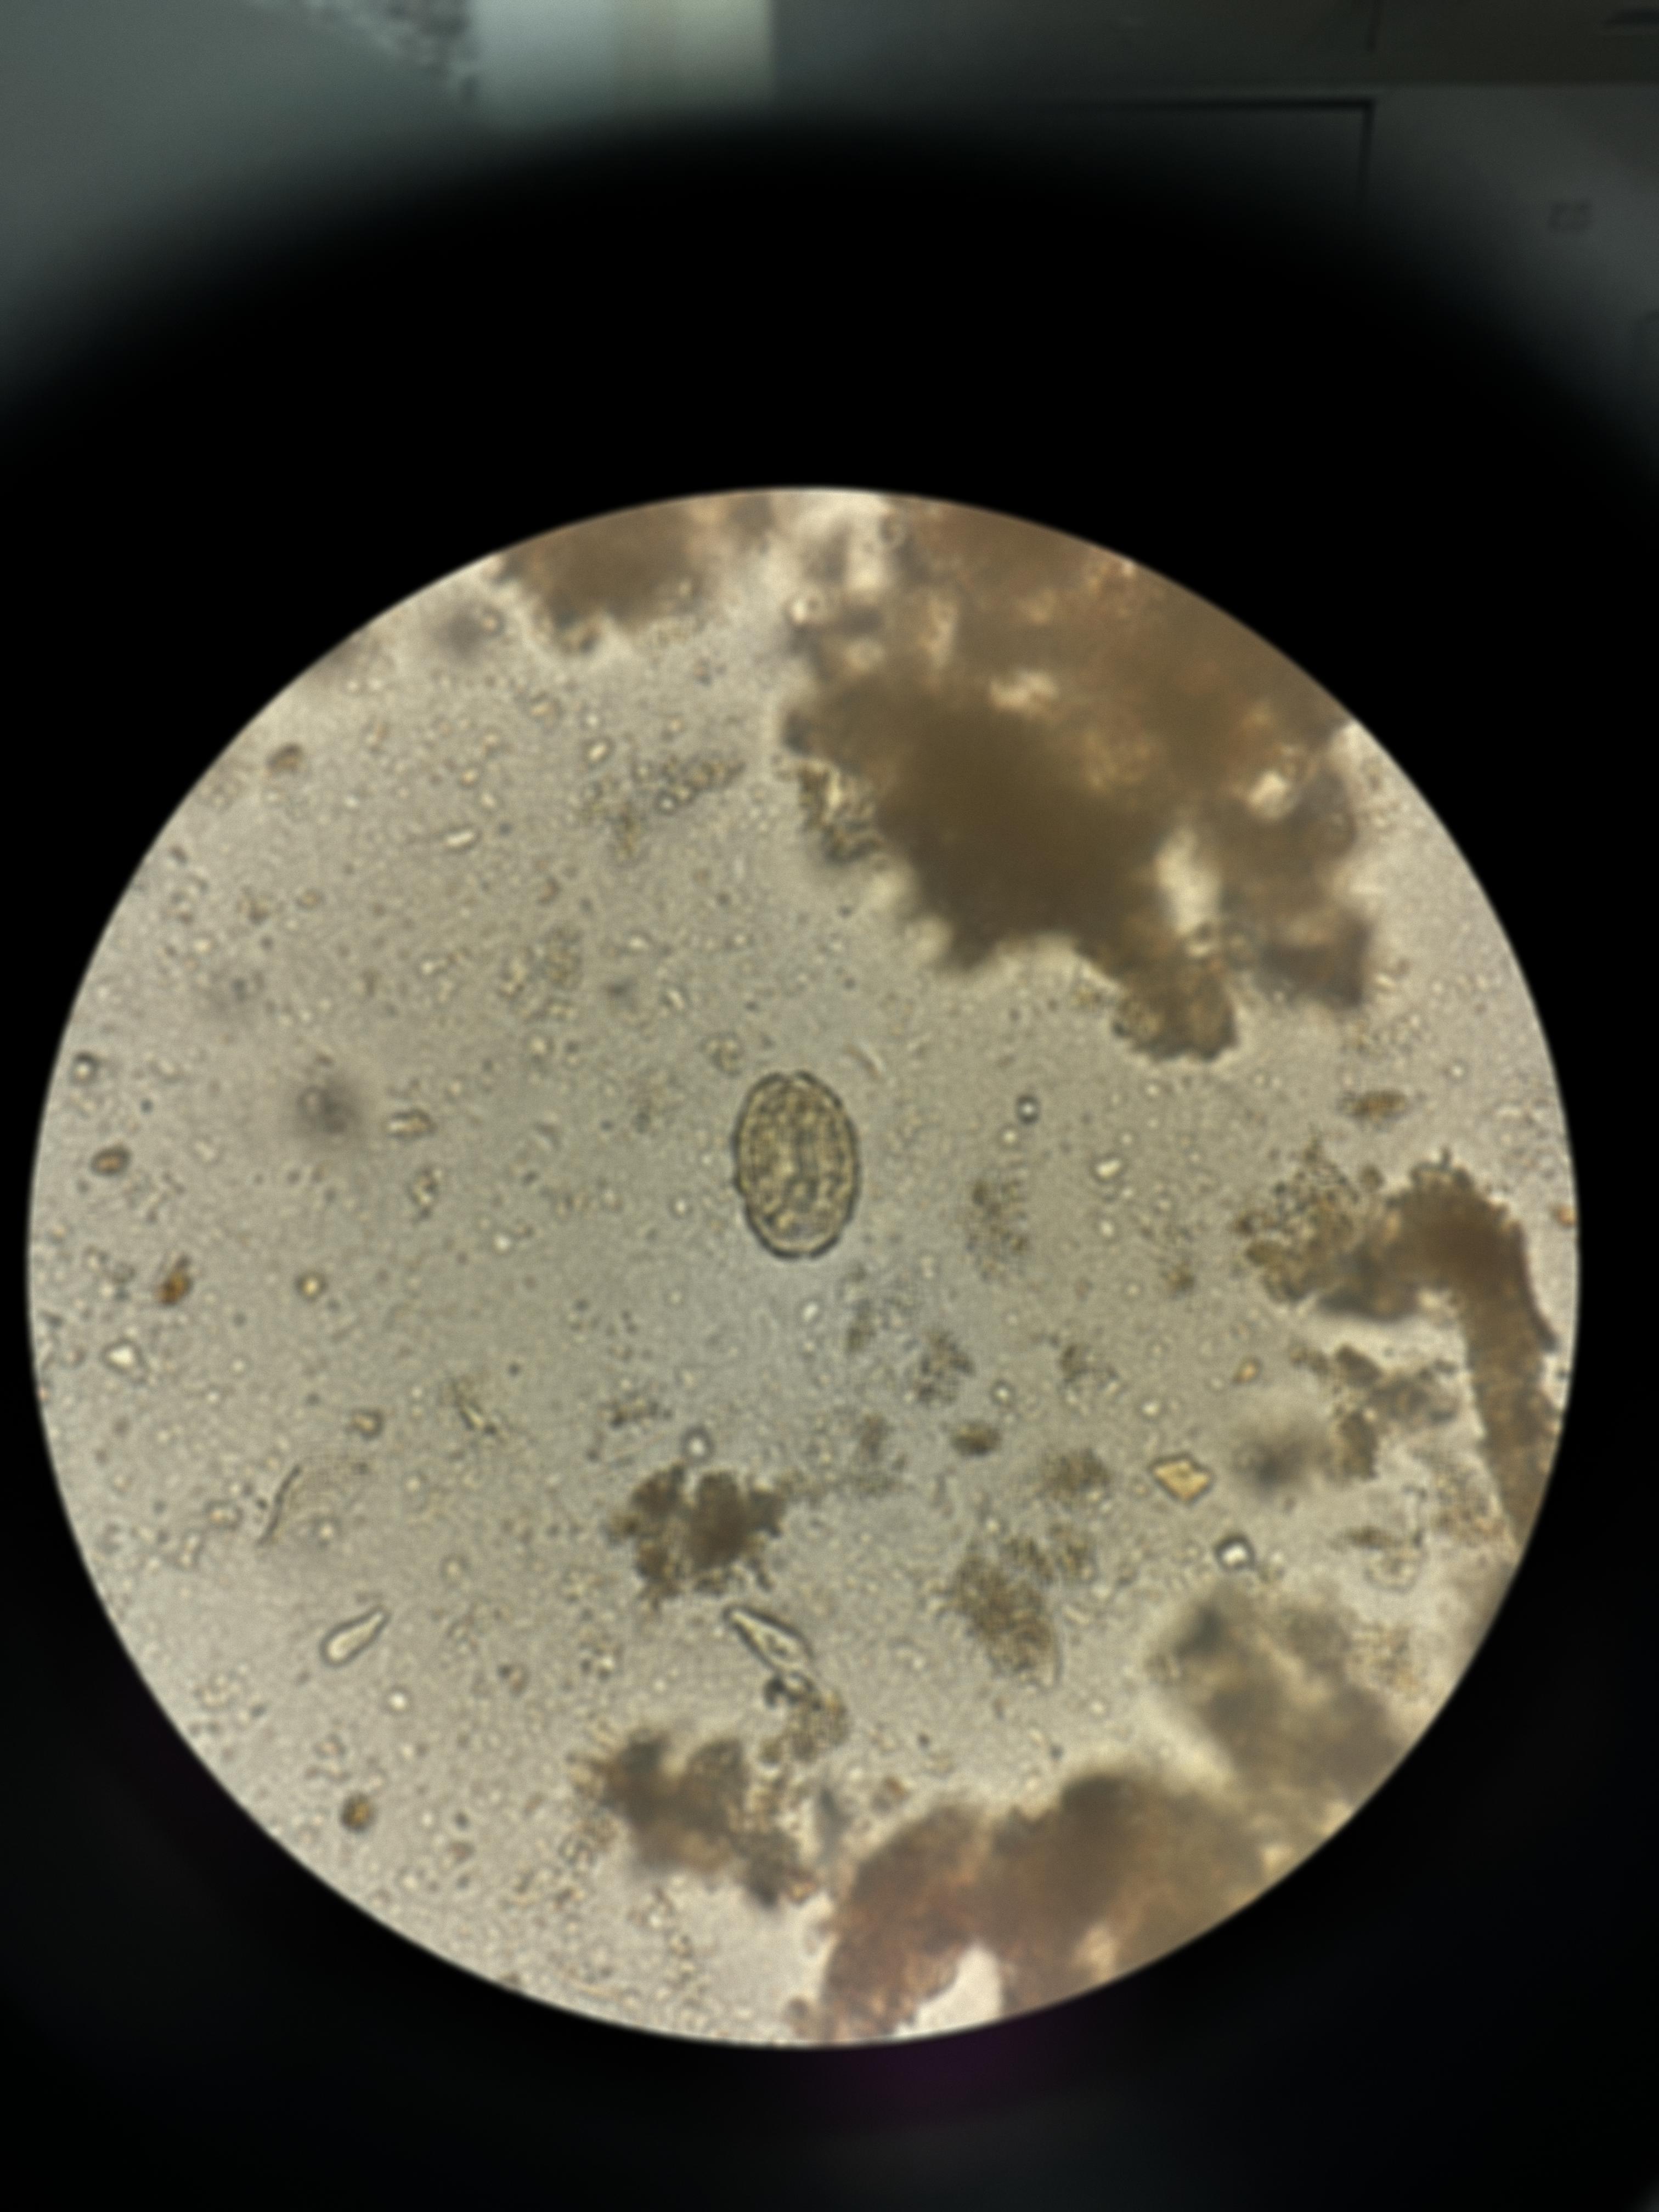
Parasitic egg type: Ascaris lumbricoides